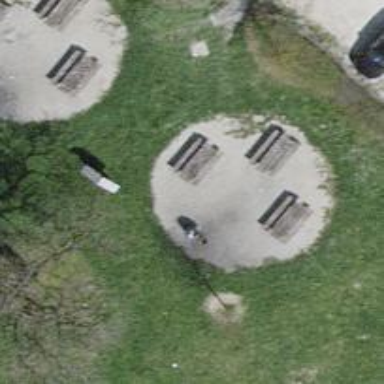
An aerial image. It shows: Barbecue facility.